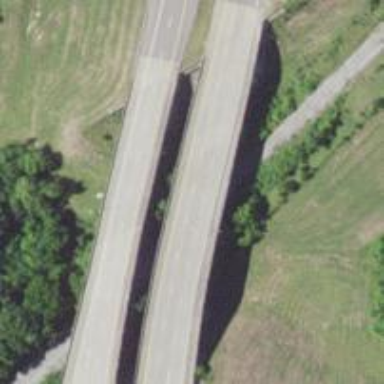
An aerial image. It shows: Primary highway expressway with bridge.